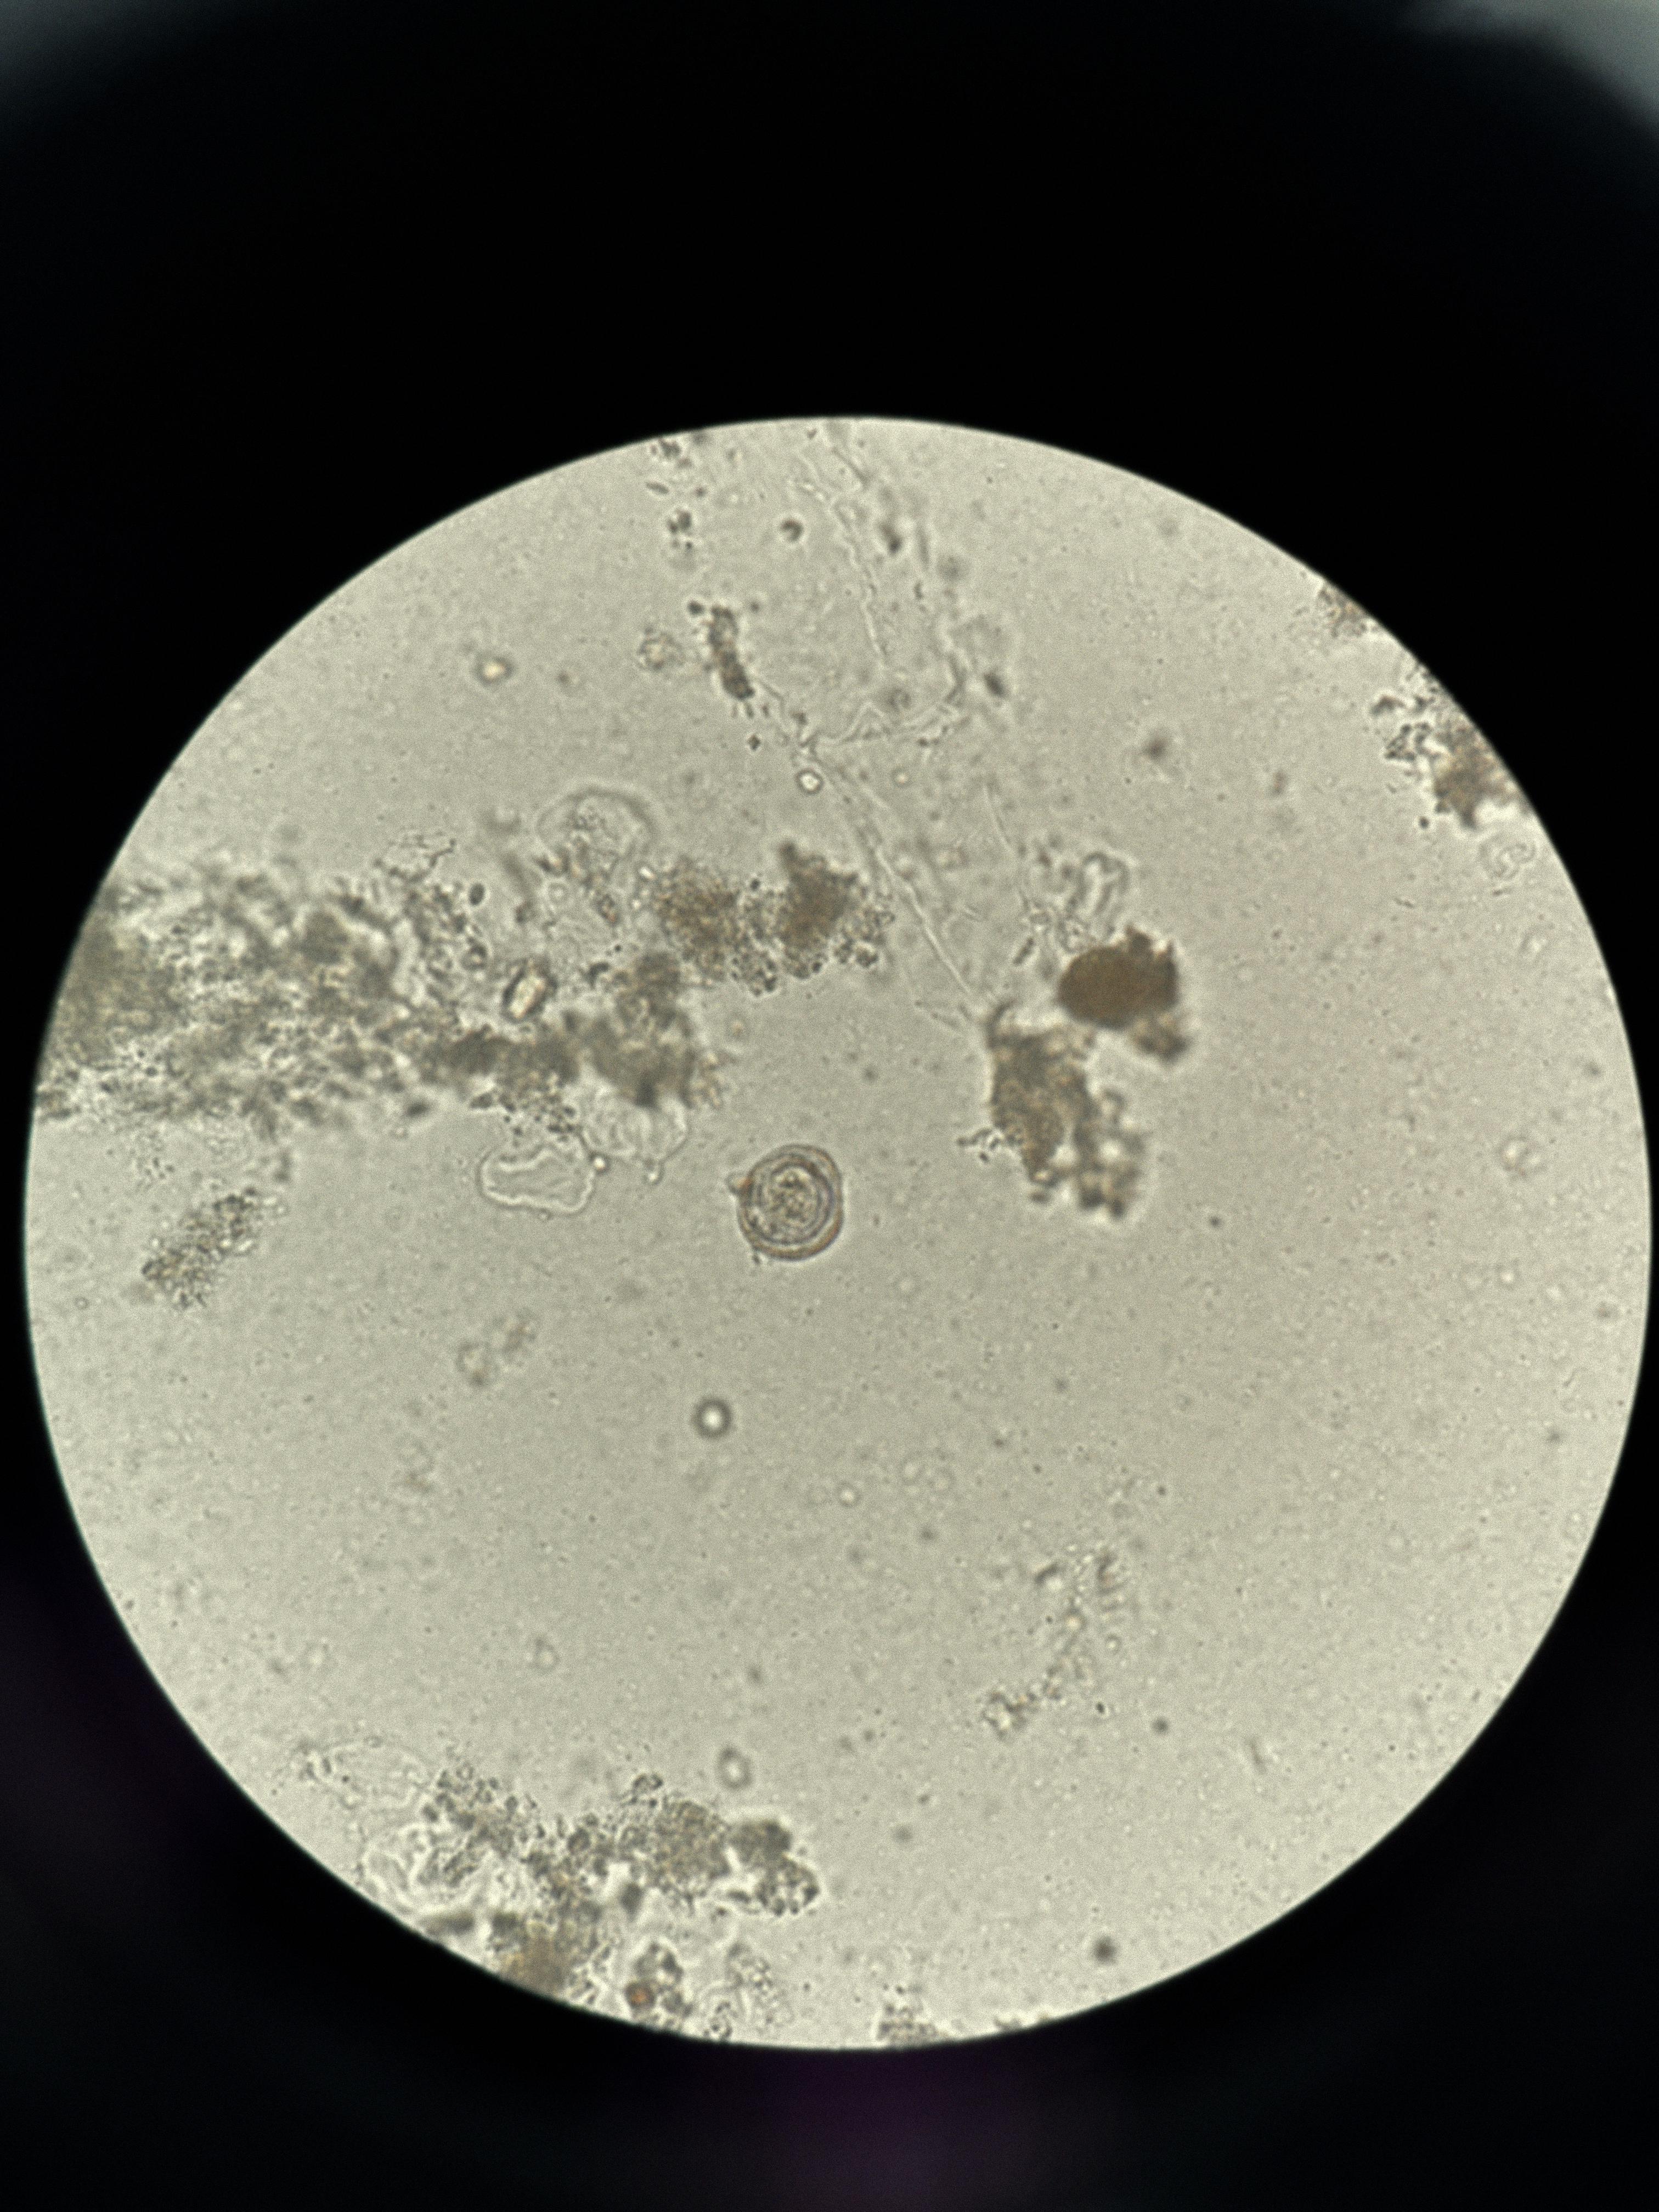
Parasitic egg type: Hymenolepis nana